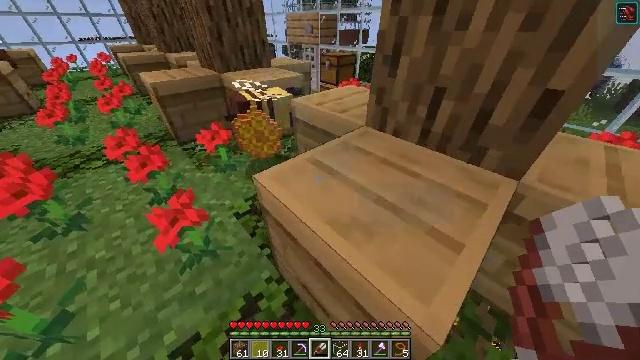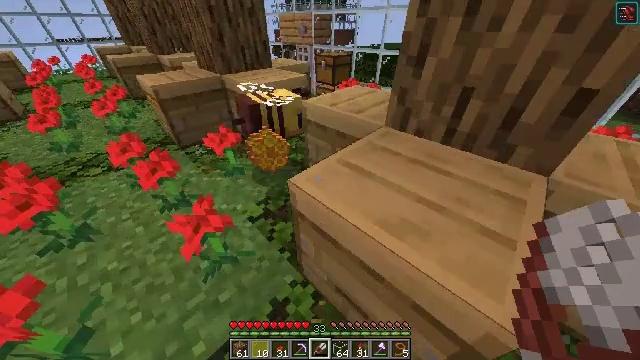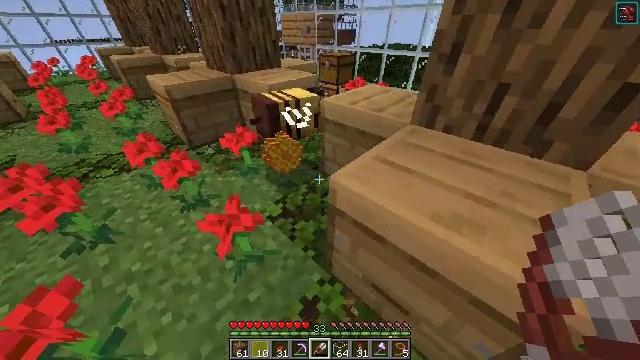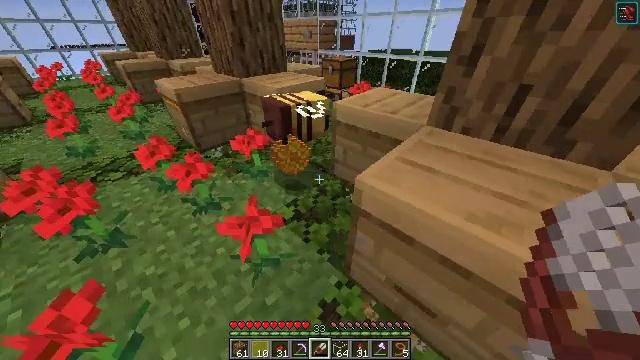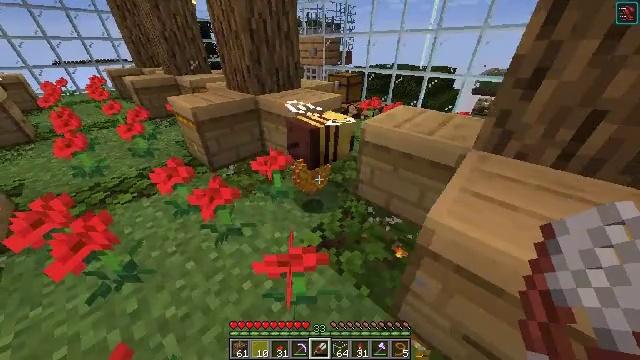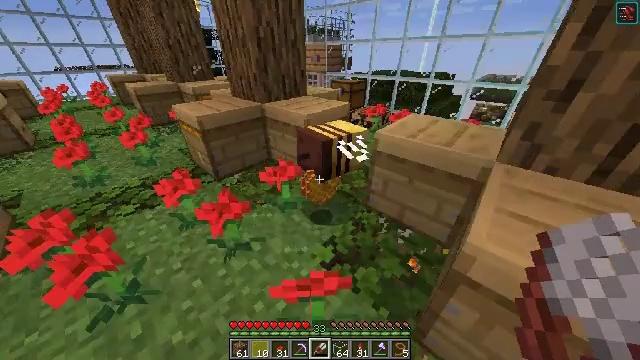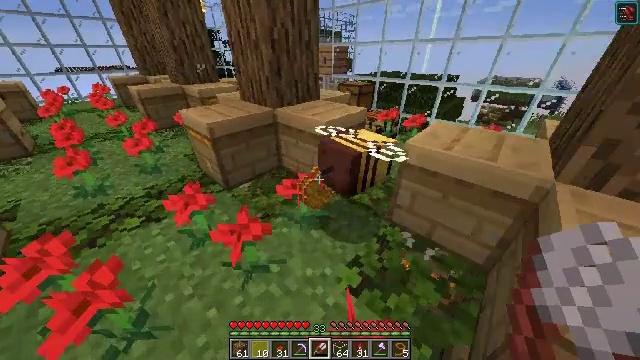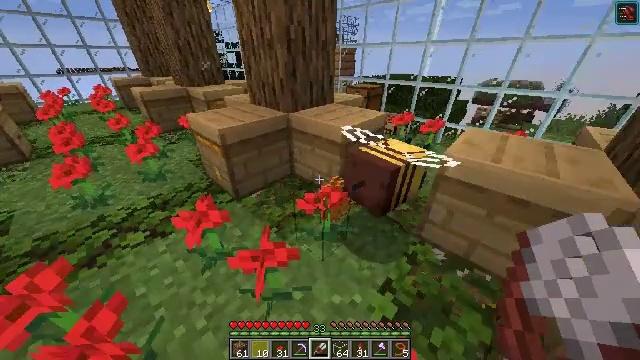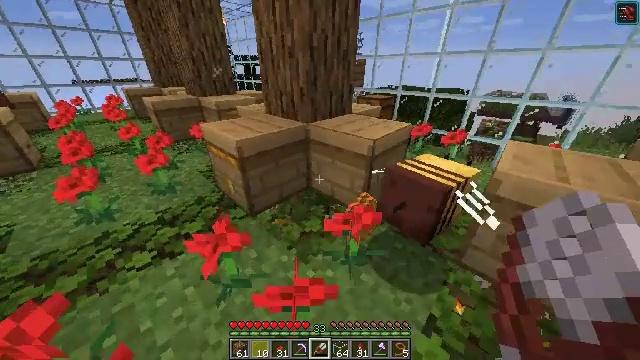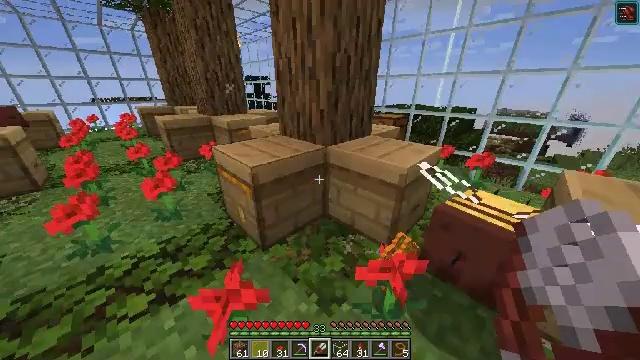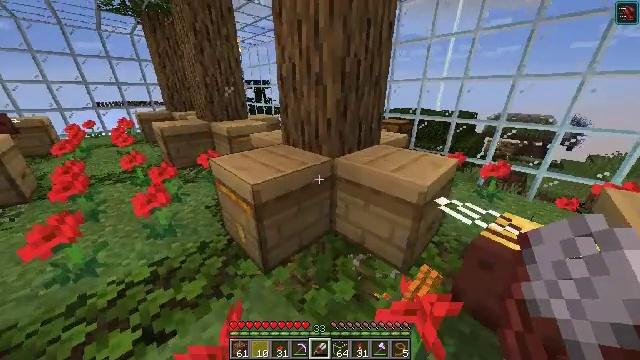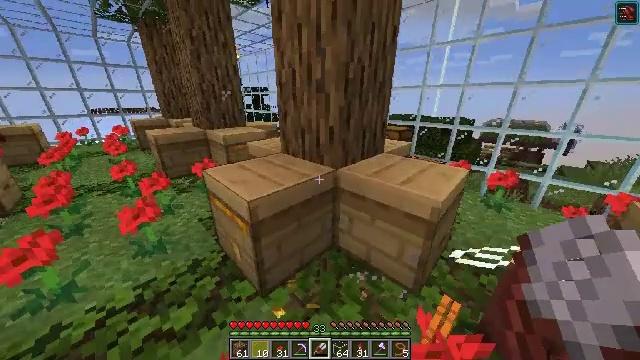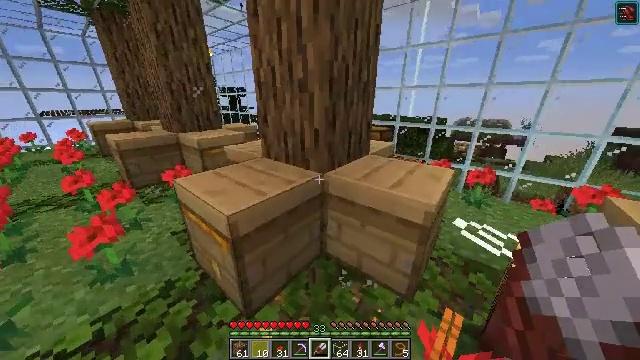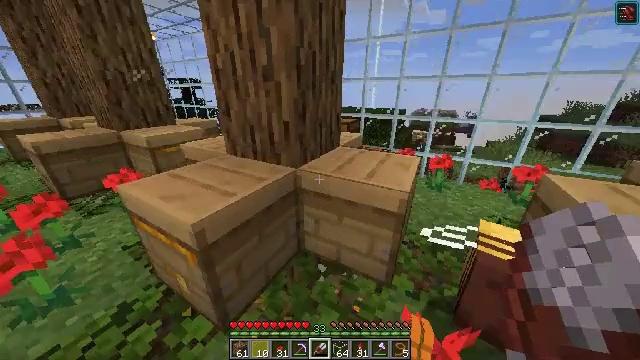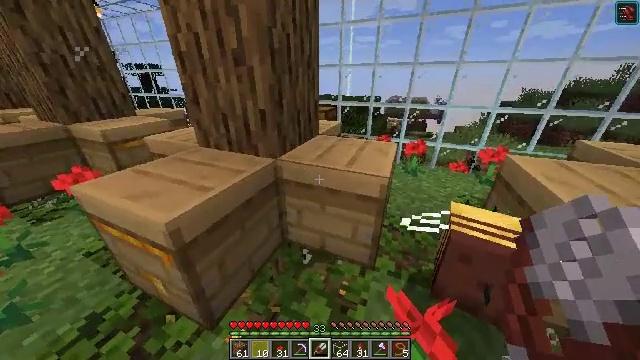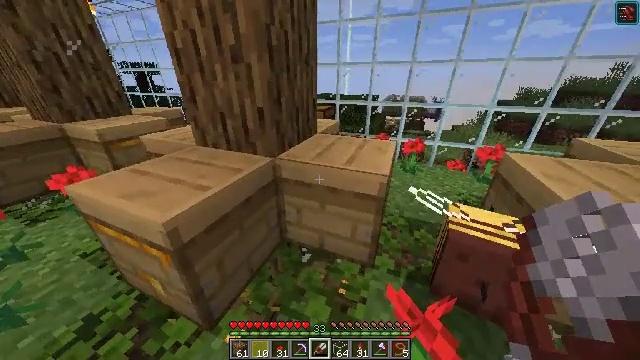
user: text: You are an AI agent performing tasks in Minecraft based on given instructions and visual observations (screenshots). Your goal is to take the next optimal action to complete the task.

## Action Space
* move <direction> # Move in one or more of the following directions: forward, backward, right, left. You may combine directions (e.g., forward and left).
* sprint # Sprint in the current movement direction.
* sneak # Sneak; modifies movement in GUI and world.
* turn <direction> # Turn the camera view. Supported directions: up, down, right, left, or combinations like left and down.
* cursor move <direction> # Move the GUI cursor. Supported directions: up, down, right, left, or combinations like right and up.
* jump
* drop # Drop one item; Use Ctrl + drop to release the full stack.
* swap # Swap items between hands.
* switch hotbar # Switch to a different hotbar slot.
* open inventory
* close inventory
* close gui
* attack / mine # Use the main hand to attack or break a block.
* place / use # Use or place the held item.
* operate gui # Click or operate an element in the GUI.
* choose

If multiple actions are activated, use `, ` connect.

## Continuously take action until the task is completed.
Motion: motion action
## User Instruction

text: Use 4 honeycombs to craft a honeycomb block.
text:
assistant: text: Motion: move left, turn right
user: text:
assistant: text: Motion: move left
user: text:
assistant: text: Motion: move forward and move left, turn up
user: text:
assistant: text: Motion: move forward and move left, turn up
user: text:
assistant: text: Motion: move forward and move left, turn up
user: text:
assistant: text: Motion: move forward and move left
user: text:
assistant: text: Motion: move forward and move left
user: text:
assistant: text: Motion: move forward and move left, turn left and up
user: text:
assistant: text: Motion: move forward, turn left and up
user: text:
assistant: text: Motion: move forward, turn up
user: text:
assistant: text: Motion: turn up
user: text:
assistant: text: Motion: turn right
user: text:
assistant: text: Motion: turn right and down
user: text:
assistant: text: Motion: turn right and down
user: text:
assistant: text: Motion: no_op
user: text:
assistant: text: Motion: use / place
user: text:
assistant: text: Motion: use / place
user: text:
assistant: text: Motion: turn left and down
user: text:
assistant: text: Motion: turn left
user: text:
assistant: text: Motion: turn left, use / place
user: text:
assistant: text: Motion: use / place
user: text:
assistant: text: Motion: turn down, use / place
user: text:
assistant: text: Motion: turn right and down
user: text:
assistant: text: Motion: move forward and move right, turn right and down
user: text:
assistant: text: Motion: move forward and move right, turn down
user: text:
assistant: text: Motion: turn left
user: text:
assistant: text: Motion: turn left
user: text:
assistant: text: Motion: turn left and up
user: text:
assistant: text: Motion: turn left and up
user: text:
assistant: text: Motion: move left, turn left